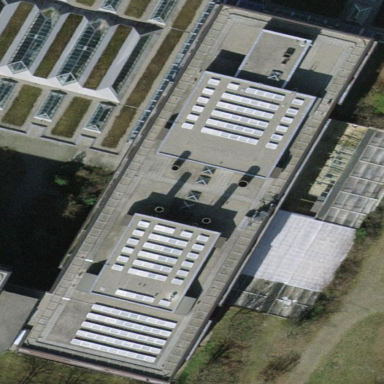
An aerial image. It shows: View of university building.